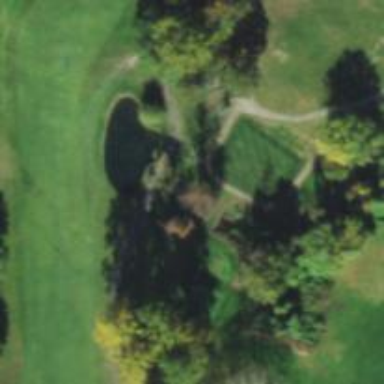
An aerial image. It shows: Path bridge over golf path.